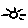
Label: sun